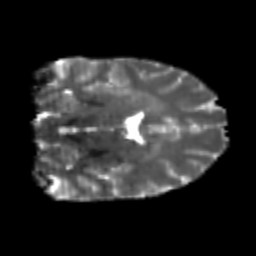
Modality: T2w
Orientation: coronal
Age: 20
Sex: female
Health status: healthy
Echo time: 0.074 s